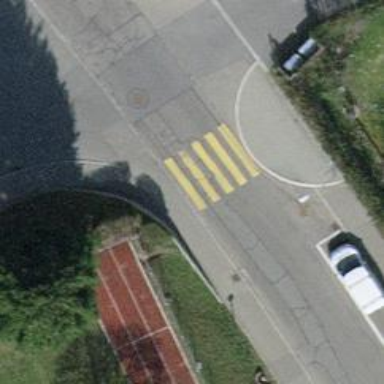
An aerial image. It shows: Zebra crossing on the road.